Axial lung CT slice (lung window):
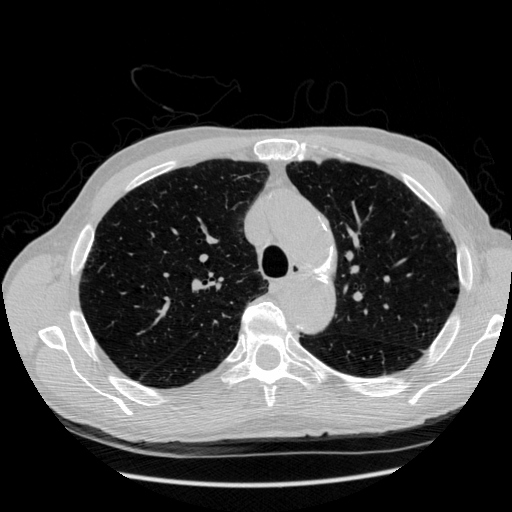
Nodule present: no